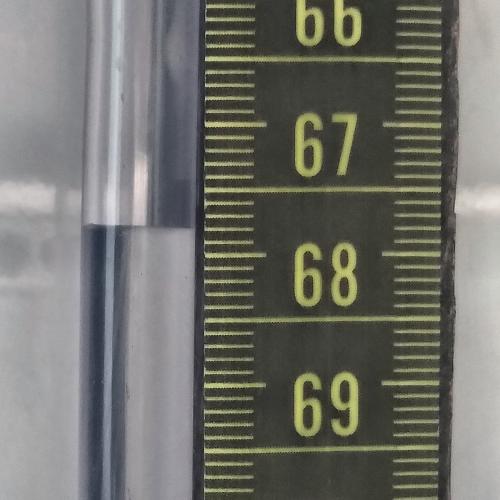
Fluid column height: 67.8 cm